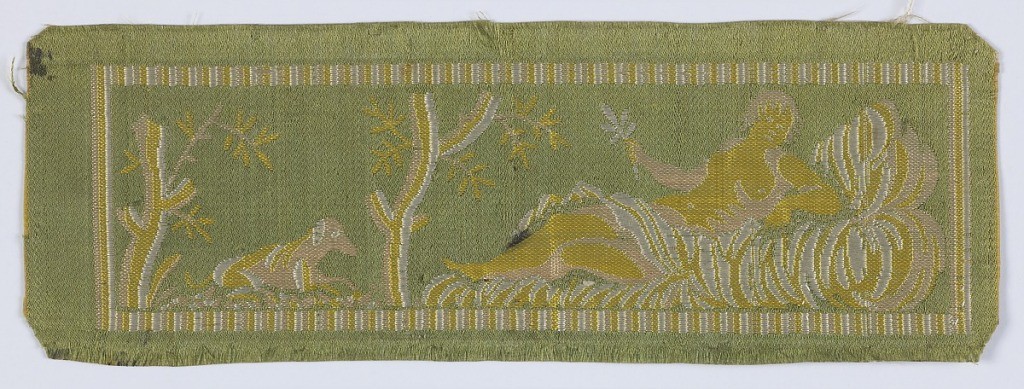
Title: Waistcoat pocket
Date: late 18th–early 19th century
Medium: silk Technique: woven
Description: Pocket flap of olive green silk with a pattern in white, pink and yellow showing a reclining female figure and a dog set against a backdrop of two trees.